Question: I want to write a Voice Stress Analysis tool. I'm opening the audio stream for reading:
'''
TargetDataLine line;
AudioFormat format = new AudioFormat((float) 44100, 16, 1, true, false);
DataLine.Info info = new DataLine.Info(TargetDataLine.class, format);
line = (TargetDataLine) AudioSystem.getLine(info);
line.open(format);
// Begin audio capture.
line.start();
'''
and then looping:
'''
// Read the next chunk of data from the TargetDataLine.
numBytesRead = line.read(externalData, 0, externalData.length);
'''
I get an array with bytes as externalData is defined as follows:
'''
public static byte[] externalData = new byte[1024];
'''
What I want to know is how to interpret this data? I tried to plot it by byte value, but I guess it's wrong.
X axis is time and Y axis is byte value.
PS: Where can I find more information about McQuiston-Ford algorithm?
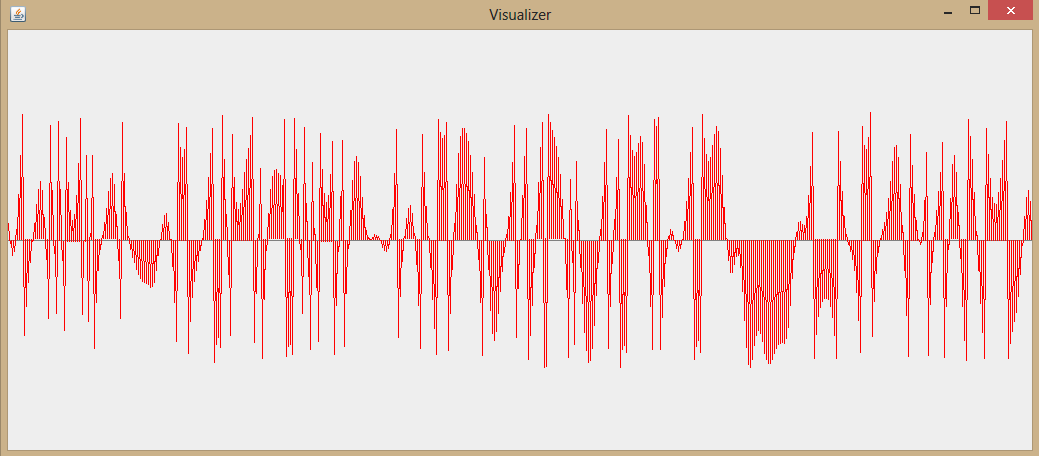
Answer: You need to convert bytes into amplitude and plot those. See this question about how to dot it: <URL>
as for the algorithm, wikipedia says its pseudescience, I doubt there's gonna be much about it in public domain.